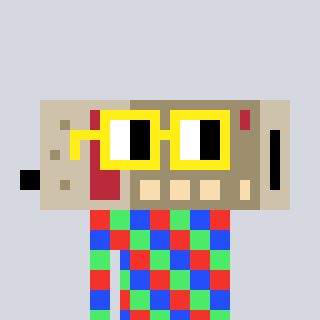
a pixel art character with square yellow glasses, a cordless phone-shaped head and a peachy-colored body on a cool background